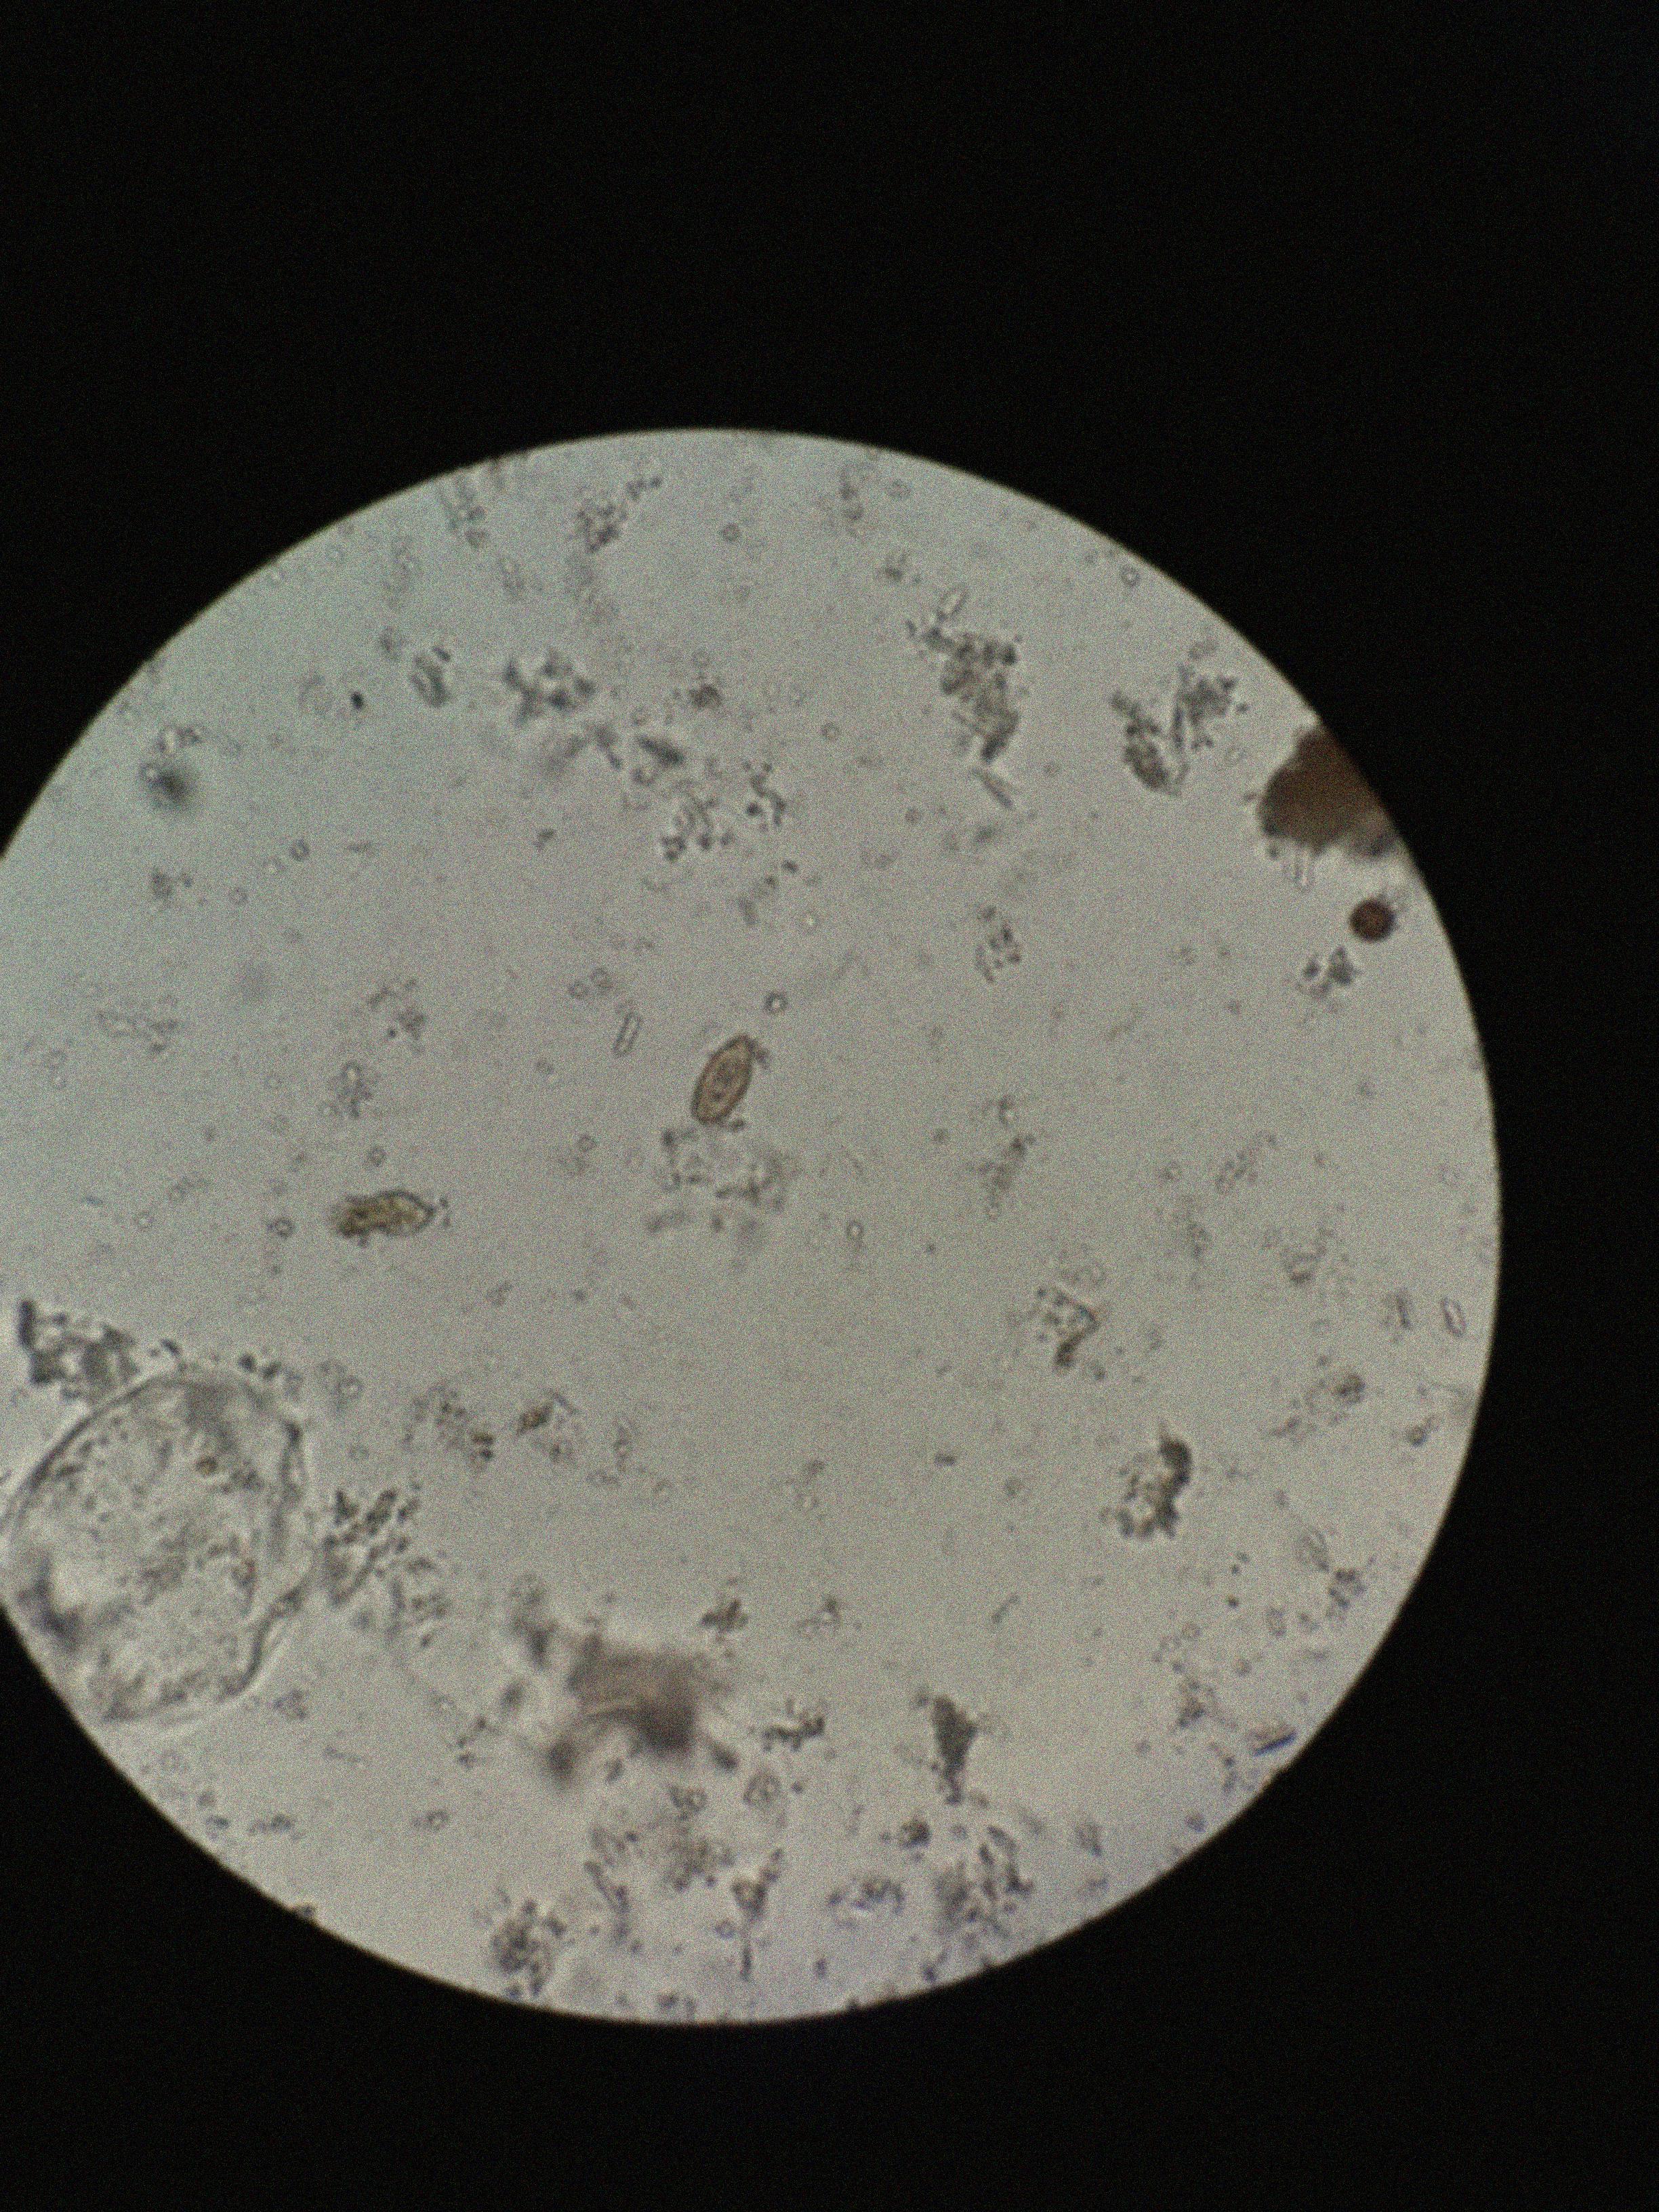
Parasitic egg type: Opisthorchis viverrine